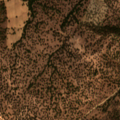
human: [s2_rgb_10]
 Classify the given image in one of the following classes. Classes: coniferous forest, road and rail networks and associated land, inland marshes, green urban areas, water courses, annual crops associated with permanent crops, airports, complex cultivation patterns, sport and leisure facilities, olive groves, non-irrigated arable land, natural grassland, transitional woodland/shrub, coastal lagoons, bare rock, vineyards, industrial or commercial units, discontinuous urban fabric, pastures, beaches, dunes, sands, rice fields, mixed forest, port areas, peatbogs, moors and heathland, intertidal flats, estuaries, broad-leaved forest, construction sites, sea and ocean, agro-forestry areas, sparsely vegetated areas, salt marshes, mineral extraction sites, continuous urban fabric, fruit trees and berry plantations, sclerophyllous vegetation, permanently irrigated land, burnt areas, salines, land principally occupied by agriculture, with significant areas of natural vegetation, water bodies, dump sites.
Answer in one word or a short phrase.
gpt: non-irrigated arable land, agro-forestry areas